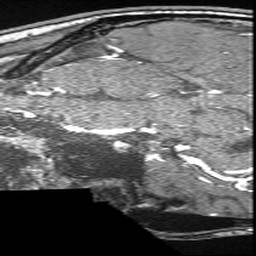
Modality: angio
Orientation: sagittal
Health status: ill
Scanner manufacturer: siemens
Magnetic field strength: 3 T
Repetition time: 0.021 s
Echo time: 0.00343 s